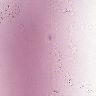
Metastatic tissue present: no